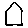
Label: house